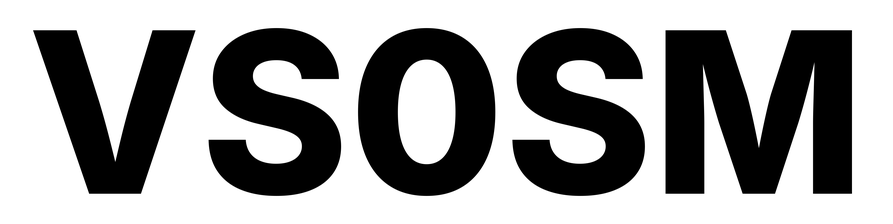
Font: Inter_ExtraBold